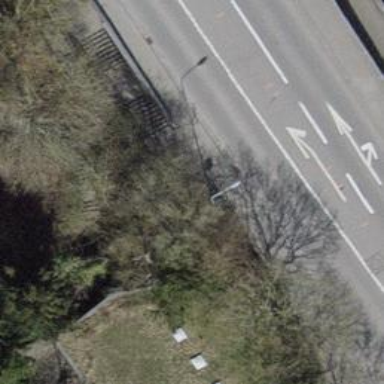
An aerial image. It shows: Road with steps.